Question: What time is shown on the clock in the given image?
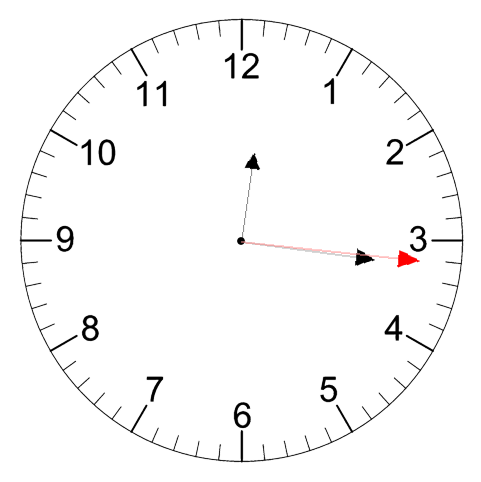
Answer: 12:16:16